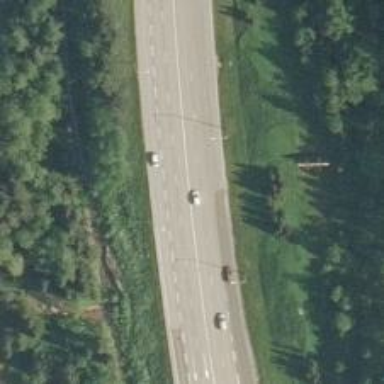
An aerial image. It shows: Tertiary trunk_link highway.